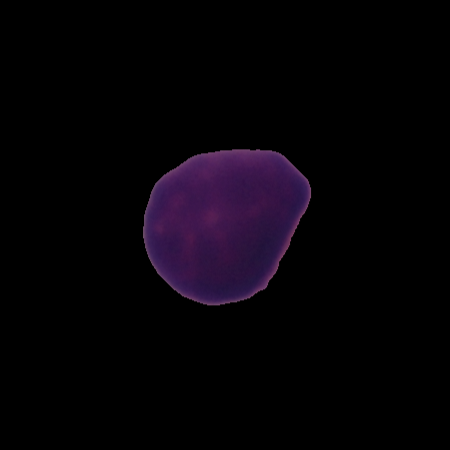
Label: healthy